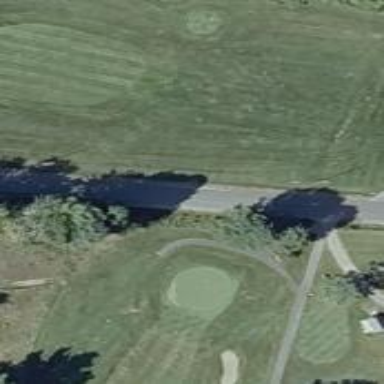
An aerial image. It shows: Well-maintained path intended for golf.